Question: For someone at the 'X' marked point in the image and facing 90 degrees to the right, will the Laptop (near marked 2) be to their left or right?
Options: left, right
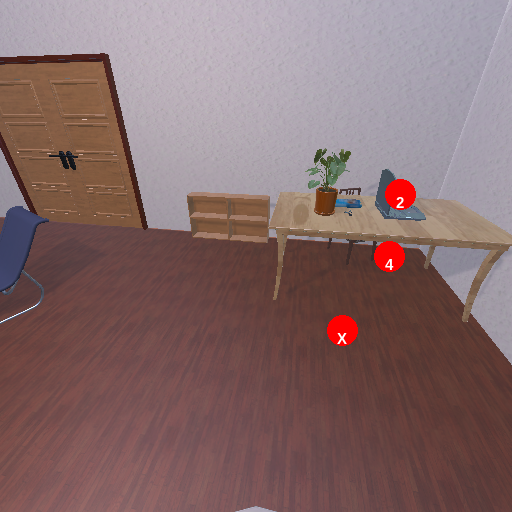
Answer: left